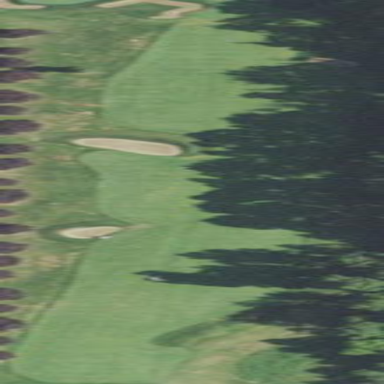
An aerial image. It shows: Golf fairway in the image.